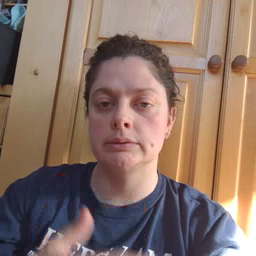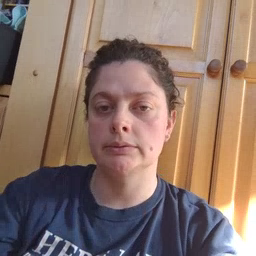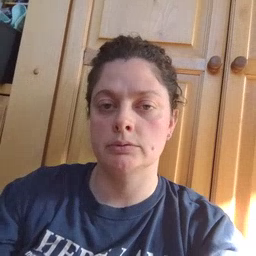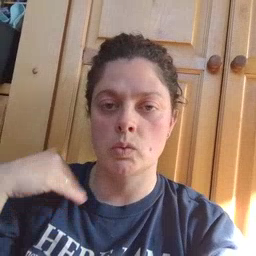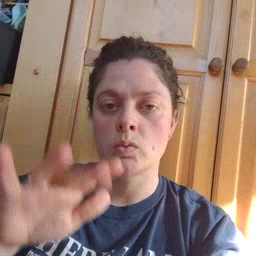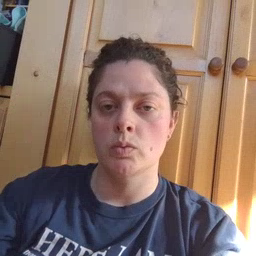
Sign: snow